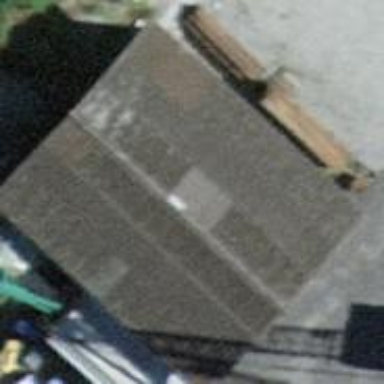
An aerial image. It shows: View of roof of building.